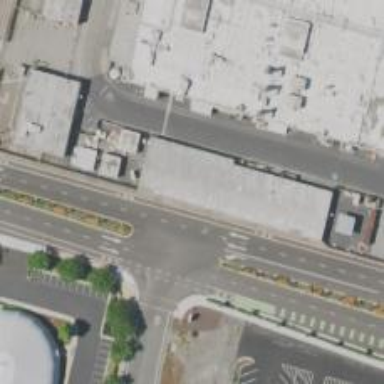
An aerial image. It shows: Unclassified road with sidewalk on the left.